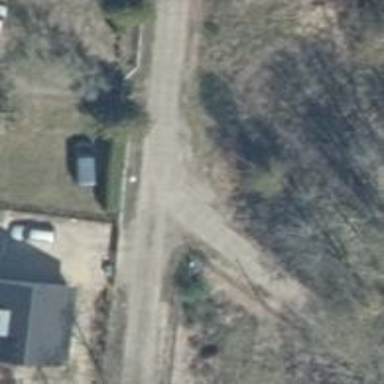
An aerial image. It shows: Residential road made of concrete plates.